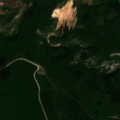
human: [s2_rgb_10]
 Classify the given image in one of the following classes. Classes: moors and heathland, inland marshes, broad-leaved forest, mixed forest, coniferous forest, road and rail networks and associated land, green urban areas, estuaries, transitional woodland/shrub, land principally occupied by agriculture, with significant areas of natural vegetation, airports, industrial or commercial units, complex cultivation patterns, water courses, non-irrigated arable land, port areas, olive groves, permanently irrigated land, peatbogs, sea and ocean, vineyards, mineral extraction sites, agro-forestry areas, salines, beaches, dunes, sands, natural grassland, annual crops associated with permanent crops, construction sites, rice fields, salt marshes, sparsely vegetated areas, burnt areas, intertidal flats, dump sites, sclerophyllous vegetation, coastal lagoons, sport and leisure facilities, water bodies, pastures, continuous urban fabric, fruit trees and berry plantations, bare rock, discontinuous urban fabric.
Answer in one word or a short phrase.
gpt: discontinuous urban fabric, complex cultivation patterns, land principally occupied by agriculture, with significant areas of natural vegetation, broad-leaved forest, mixed forest, sparsely vegetated areas